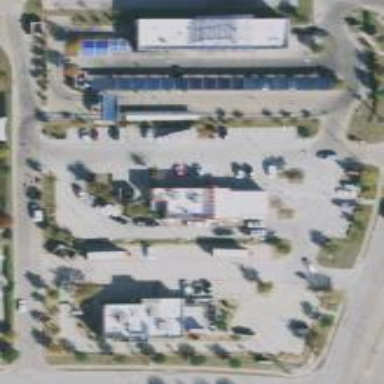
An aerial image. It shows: Retail area.